Here is the raw accelerometer signal from a rotor rig, plotted against time. Determine the machine's mechanical condition. Answer with exactly one of: normal, misalignment, unbalance, looseness.
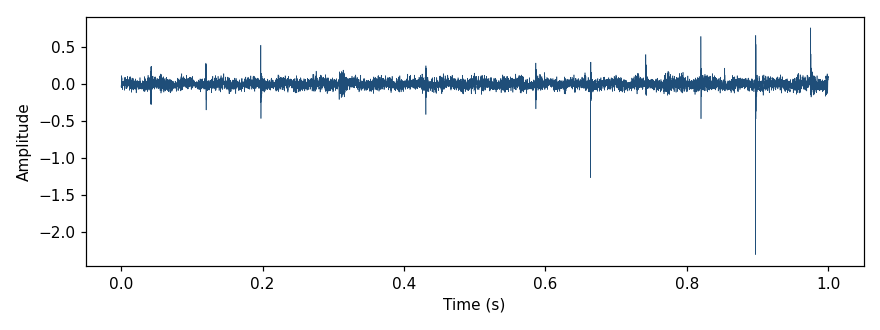
Answer: unbalance